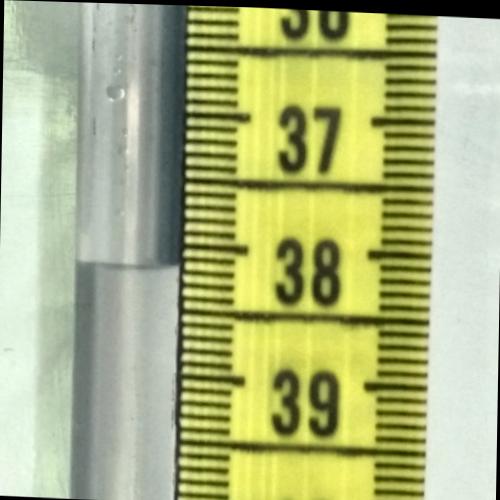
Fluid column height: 38.2 cm